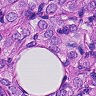
Metastatic tissue present: yes